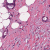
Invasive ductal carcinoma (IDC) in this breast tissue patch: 1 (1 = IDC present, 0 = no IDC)